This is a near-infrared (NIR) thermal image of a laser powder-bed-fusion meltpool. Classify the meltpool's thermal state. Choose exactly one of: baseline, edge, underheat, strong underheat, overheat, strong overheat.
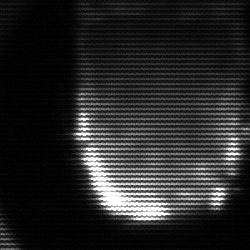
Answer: baseline